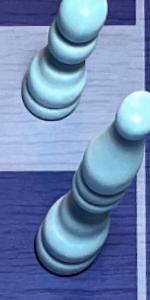
Label: Bishop_White